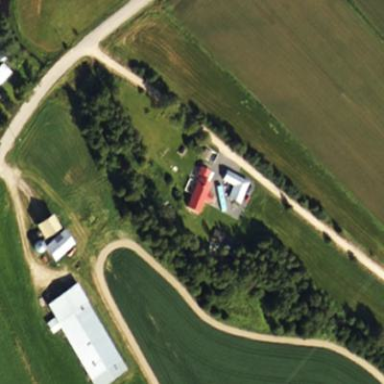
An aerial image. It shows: Farmyard area.